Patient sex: M
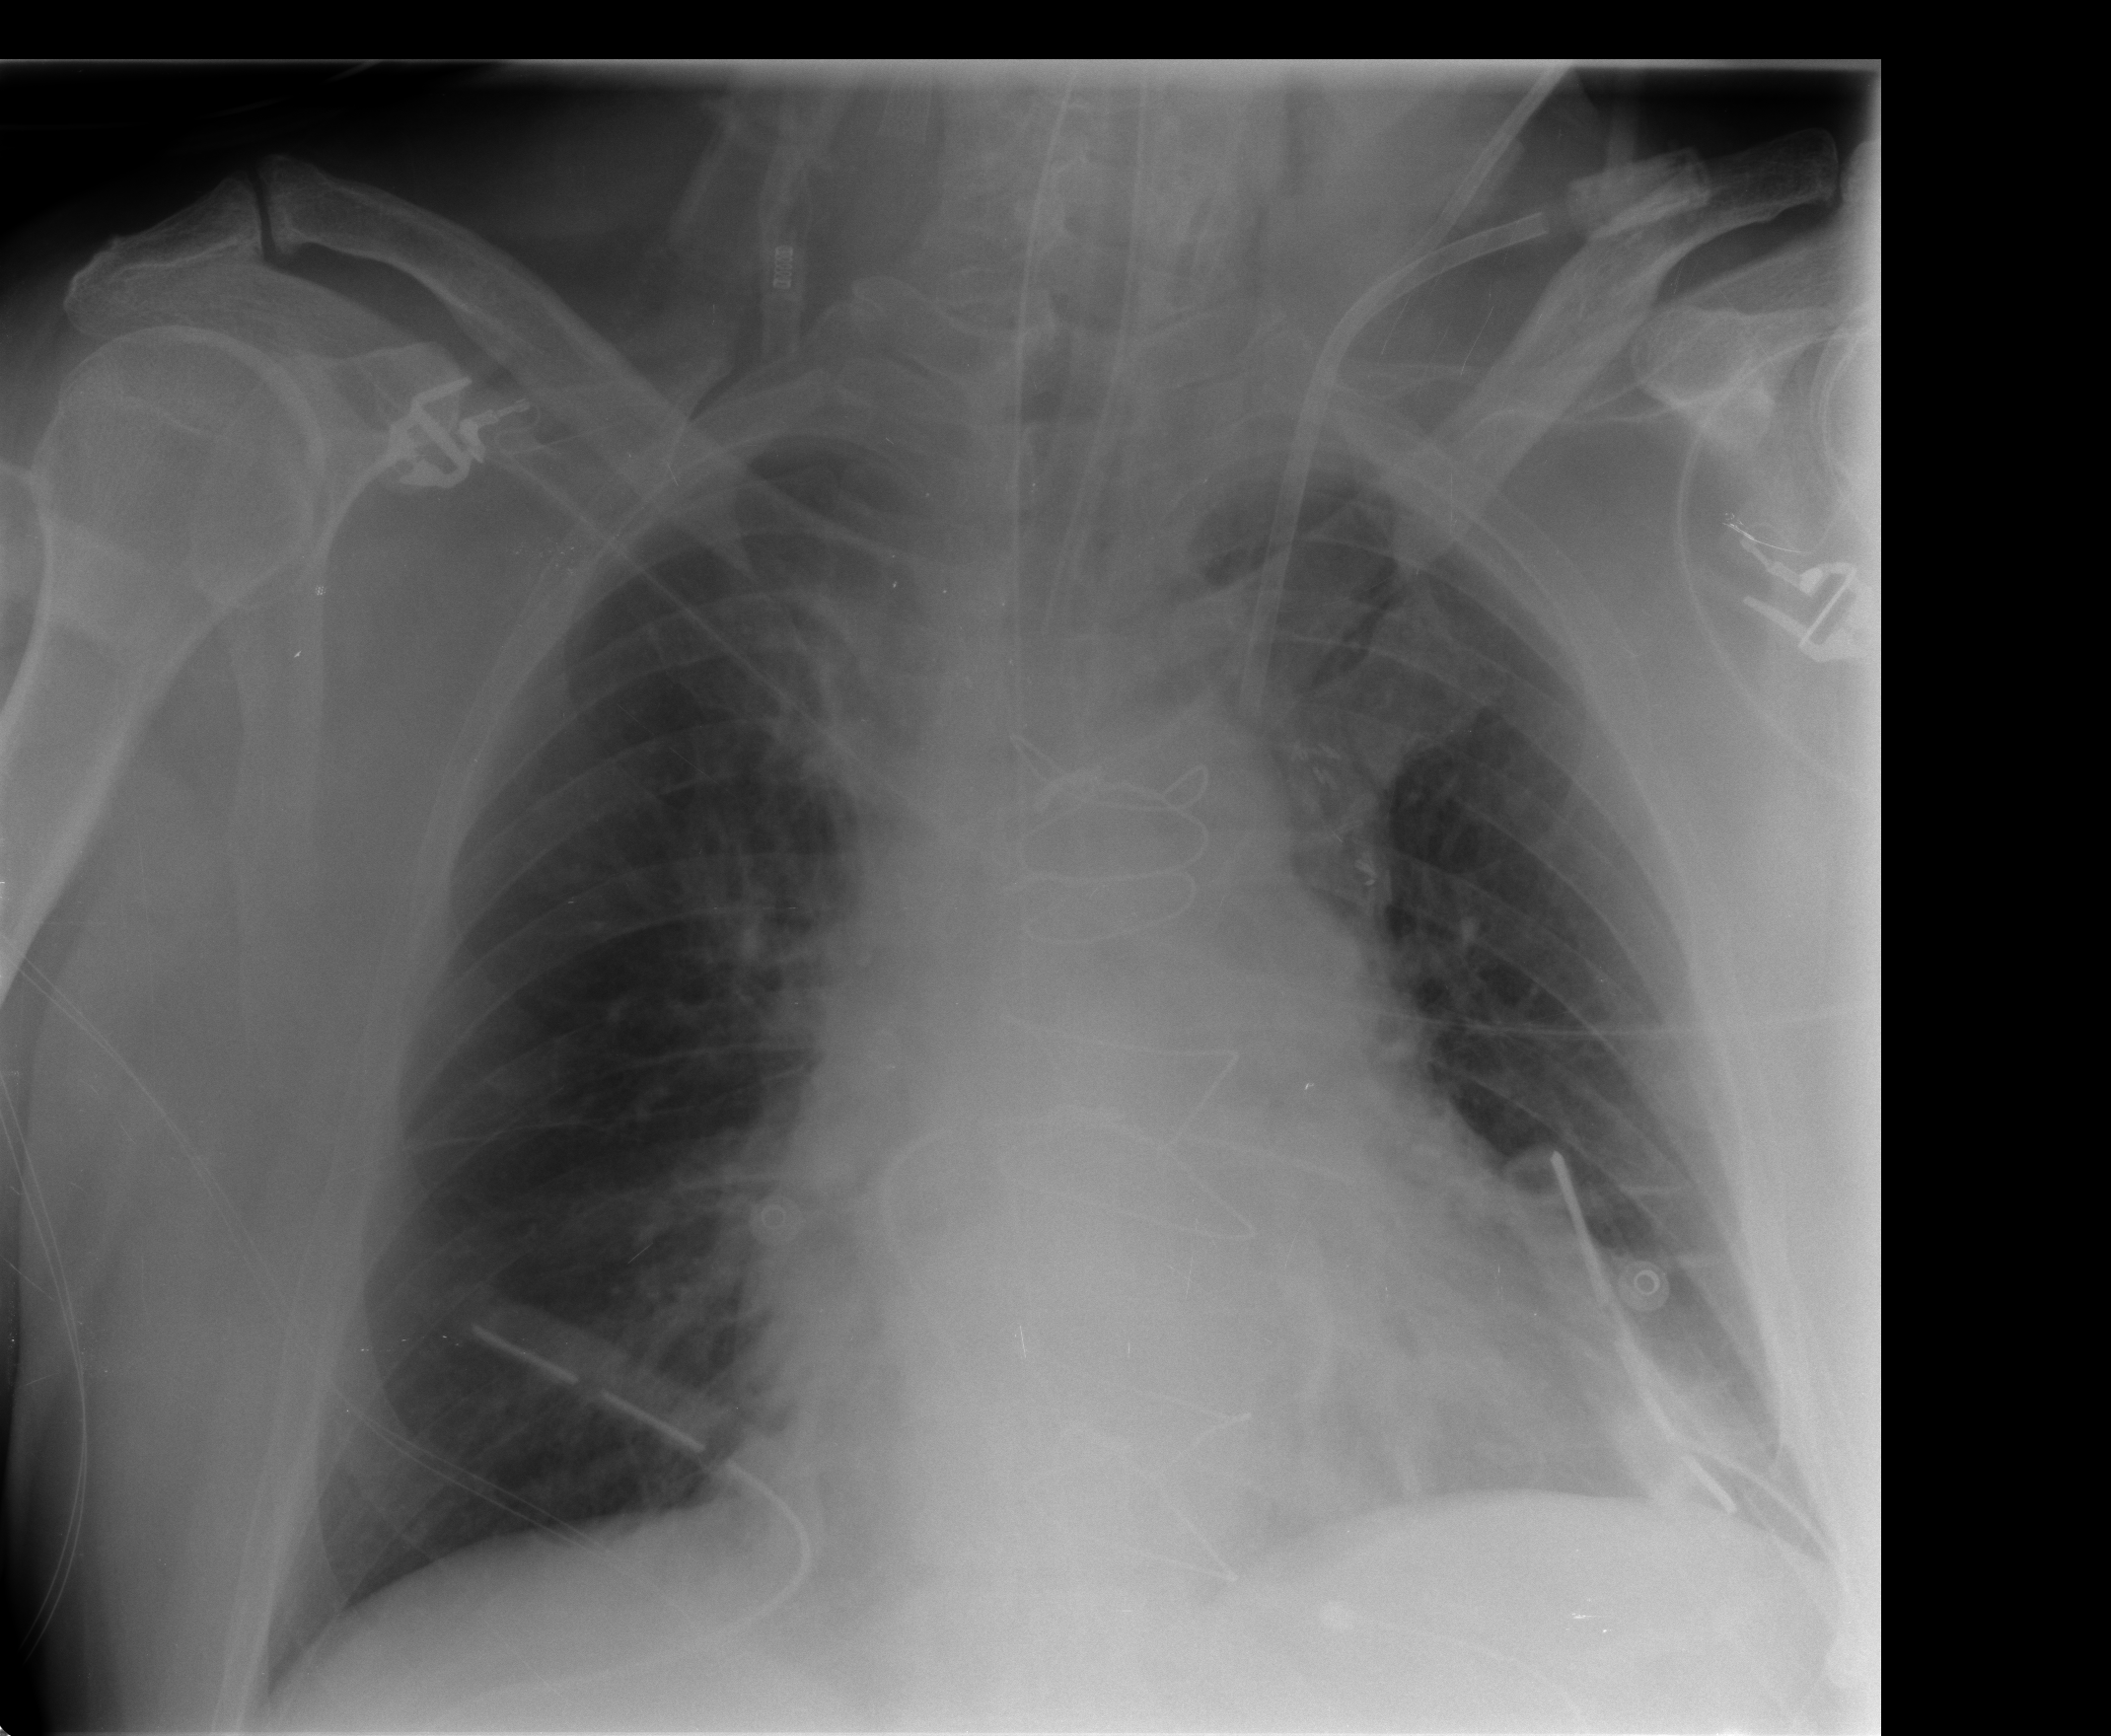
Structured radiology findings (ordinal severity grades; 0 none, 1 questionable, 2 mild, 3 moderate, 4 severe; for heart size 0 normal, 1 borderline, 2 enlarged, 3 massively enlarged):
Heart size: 1
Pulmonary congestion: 1
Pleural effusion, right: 0
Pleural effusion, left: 0
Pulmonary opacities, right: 0
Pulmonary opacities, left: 0
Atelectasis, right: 0
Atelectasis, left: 2